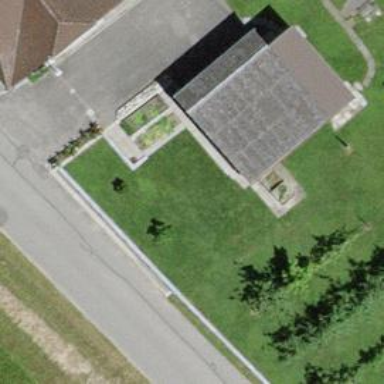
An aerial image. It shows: Garage building.